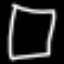
Label: square